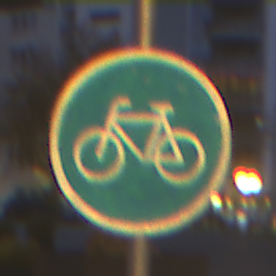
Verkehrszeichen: Radweg
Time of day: Night
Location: Outdoor (Urban)
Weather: PartlyCloudy
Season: NotSpecified
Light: Artificial